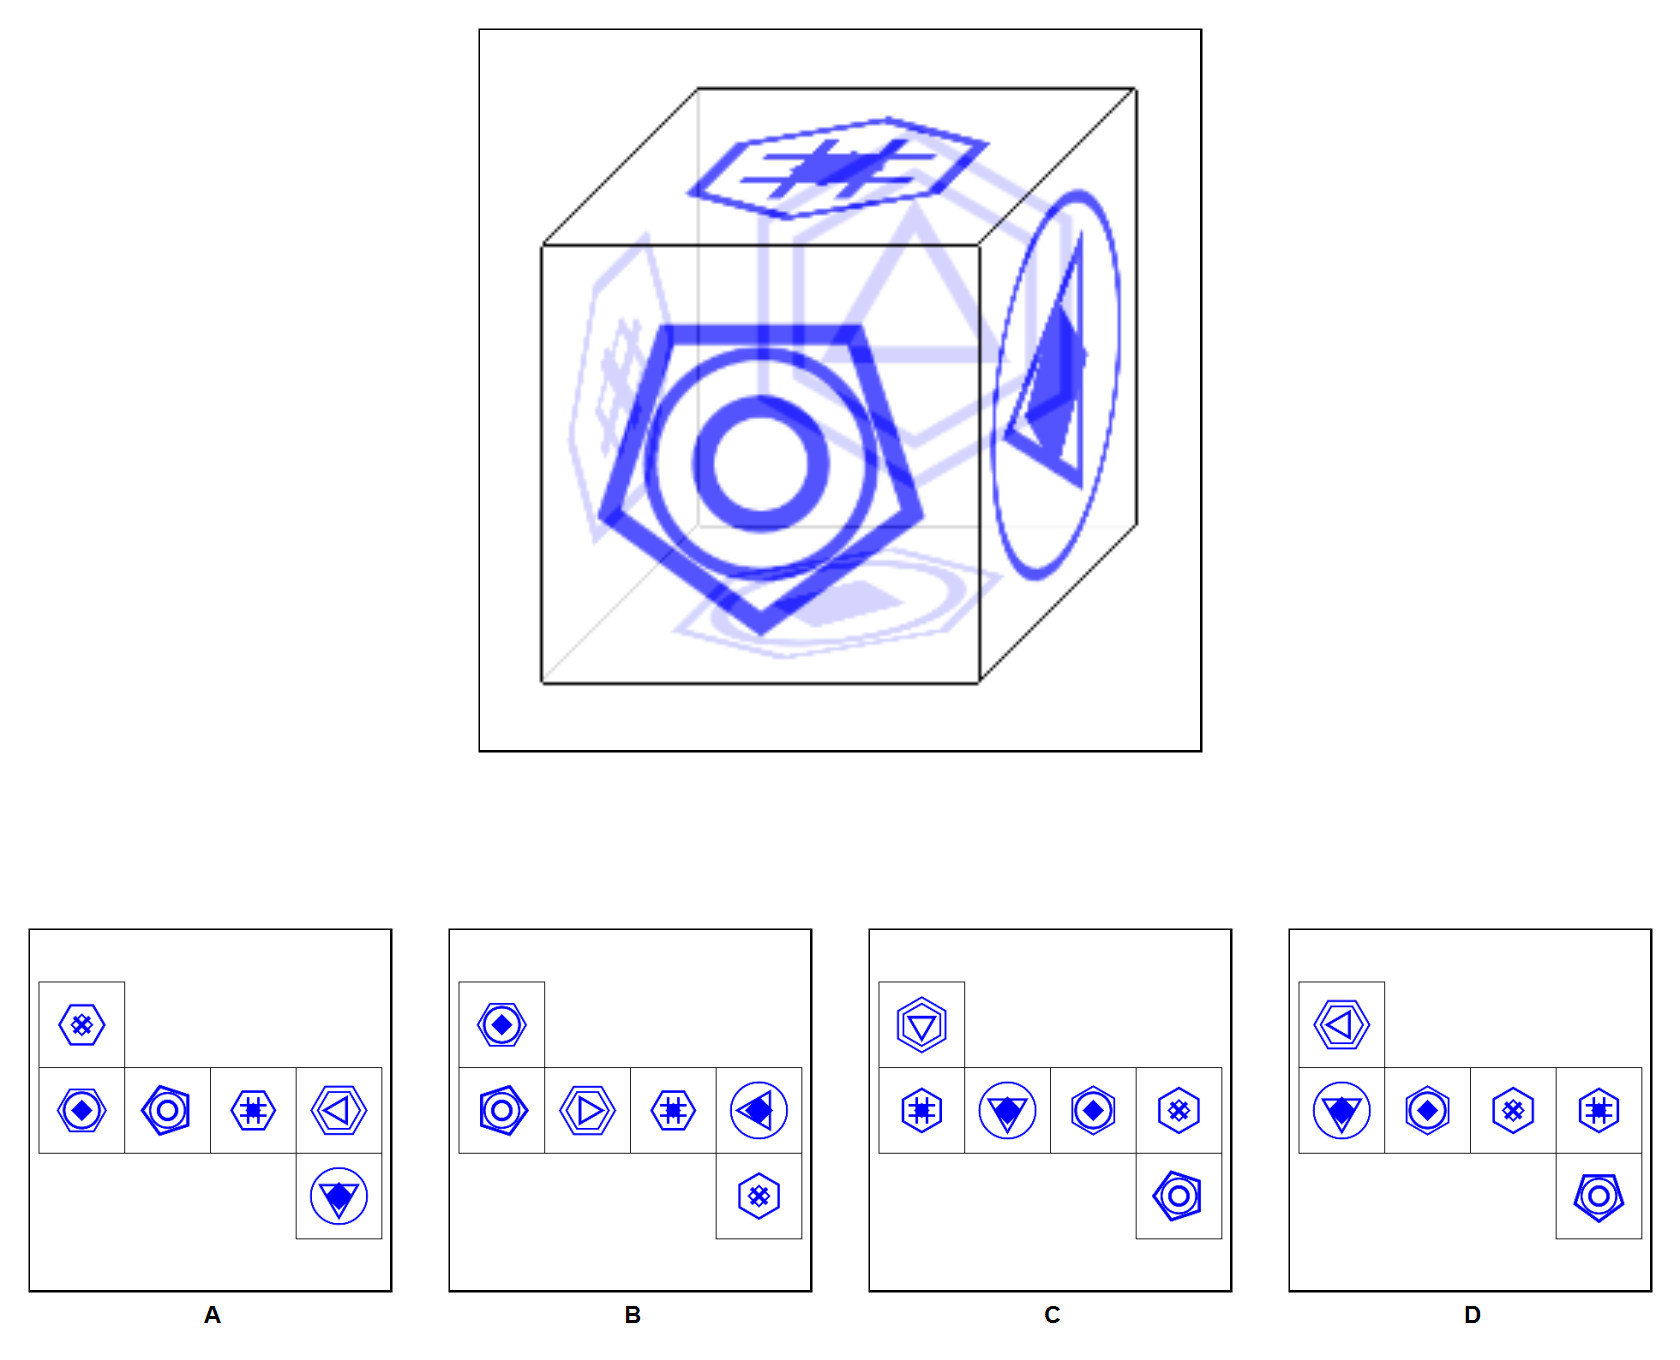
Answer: B